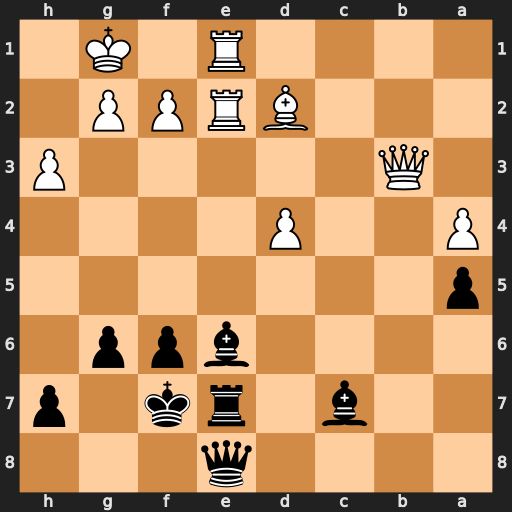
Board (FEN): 4q3/2b1rk1p/4bpp1/p7/P2P4/1Q5P/3BRPP1/4R1K1
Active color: b
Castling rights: -
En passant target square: -
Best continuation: Bxb3 Rxe7+ Qxe7 Rxe7+ Kxe7